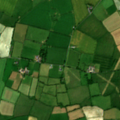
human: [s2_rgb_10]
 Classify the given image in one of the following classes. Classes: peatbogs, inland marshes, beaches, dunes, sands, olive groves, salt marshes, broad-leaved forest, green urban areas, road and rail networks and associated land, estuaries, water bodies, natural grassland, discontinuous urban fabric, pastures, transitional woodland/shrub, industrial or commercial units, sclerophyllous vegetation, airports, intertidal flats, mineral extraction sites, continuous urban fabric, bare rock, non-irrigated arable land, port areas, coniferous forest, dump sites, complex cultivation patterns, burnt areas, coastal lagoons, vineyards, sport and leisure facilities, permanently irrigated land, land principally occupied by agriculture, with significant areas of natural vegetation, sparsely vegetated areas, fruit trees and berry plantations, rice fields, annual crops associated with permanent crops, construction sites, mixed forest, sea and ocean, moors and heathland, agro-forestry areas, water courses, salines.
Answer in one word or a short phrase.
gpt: non-irrigated arable land, pastures, broad-leaved forest